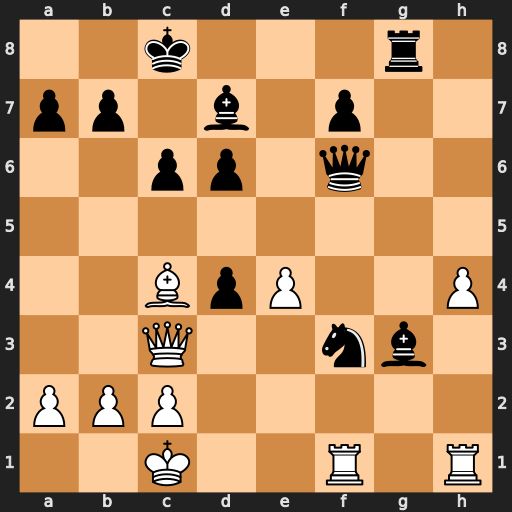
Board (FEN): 2k3r1/pp1b1p2/2pp1q2/8/2BpP2P/2Q2nb1/PPP5/2K2R1R
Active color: w
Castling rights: -
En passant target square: -
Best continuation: Qxf3 Qh6+ Kb1